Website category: sports
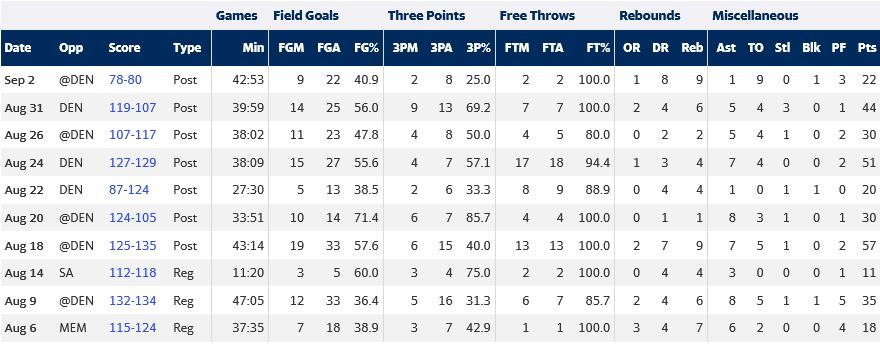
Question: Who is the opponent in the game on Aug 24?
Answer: DEN

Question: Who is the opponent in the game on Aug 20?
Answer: DEN

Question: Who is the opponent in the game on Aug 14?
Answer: SA

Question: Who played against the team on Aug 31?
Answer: DEN

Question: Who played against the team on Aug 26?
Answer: DEN

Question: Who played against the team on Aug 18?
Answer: DEN

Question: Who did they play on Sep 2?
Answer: DEN

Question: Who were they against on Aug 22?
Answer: DEN

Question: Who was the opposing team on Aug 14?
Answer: SA

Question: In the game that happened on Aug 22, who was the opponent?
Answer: DEN

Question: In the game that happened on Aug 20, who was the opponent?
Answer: DEN

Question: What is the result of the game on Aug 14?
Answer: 112-118

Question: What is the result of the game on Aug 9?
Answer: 132-134

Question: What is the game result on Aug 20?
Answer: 124-105

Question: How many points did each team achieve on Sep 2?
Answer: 78-80

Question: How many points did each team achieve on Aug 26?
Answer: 107-117

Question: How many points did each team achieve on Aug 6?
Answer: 115-124

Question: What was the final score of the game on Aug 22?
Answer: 87-124

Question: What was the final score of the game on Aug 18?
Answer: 125-135

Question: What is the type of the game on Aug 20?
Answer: Post

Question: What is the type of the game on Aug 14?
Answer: Reg

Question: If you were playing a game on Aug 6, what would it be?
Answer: Reg

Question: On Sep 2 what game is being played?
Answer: Post

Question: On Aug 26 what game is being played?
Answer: Post

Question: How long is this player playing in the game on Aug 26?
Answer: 38:02

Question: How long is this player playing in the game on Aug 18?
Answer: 43:14

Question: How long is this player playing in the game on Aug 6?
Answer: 37:35

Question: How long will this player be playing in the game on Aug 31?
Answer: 39:59

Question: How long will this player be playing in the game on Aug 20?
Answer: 33:51

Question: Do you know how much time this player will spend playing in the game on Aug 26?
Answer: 38:02

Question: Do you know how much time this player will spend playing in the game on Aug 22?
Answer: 27:30

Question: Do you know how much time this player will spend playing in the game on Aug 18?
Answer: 43:14

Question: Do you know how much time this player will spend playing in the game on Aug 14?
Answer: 11:20

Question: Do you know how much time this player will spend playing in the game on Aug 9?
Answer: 47:05

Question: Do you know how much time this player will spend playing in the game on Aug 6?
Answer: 37:35

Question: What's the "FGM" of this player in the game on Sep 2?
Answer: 9

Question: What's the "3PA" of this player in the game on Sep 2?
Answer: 8

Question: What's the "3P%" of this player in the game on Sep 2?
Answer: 25.0

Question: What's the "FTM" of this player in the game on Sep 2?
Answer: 2

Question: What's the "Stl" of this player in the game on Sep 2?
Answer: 0

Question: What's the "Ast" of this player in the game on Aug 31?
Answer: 5

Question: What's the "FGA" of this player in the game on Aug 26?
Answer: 23

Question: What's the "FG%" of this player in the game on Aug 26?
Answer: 47.8

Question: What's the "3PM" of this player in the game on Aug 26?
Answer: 4

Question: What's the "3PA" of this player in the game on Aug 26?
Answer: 8

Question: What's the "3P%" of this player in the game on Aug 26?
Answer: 50.0

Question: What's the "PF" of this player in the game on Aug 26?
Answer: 2

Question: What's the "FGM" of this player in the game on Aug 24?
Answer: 15

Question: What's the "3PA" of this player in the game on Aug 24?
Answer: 7

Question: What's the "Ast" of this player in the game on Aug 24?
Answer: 7

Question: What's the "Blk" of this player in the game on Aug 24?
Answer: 0

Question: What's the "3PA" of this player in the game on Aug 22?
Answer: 6

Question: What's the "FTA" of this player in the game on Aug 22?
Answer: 9

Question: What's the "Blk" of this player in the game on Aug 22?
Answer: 1

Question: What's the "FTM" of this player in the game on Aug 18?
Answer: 13

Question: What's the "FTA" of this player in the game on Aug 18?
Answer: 13

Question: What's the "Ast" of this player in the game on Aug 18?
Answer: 7

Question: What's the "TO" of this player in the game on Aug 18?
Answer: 5

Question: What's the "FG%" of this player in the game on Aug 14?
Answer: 60.0

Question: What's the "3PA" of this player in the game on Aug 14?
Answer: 4

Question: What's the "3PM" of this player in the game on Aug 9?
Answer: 5

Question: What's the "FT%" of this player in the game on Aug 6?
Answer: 100.0

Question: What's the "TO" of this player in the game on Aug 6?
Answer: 2

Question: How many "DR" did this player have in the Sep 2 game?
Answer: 8